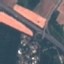
Label: Highway